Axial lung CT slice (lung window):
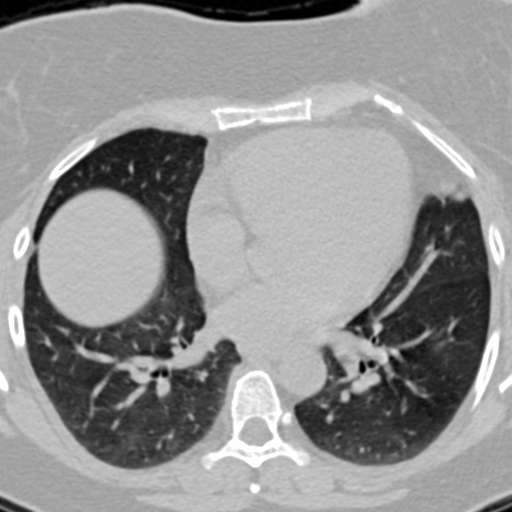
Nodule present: no